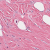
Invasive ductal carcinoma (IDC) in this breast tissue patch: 0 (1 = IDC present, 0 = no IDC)